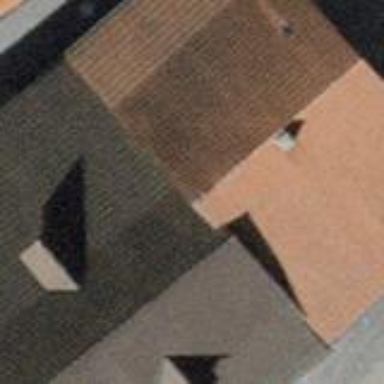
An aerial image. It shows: Semi-detached house with gabled roof.